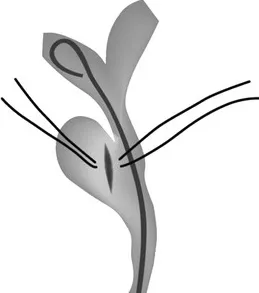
Schema of the intraoperative findings. This schema showed intraoperative findings of the case. Schema of the operative procedure (b, c).
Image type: radiology (x_ray)